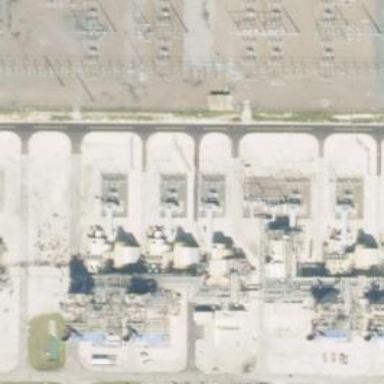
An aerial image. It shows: Gas-powered generator of the combined cycle type.